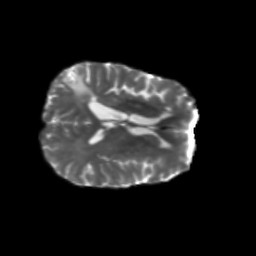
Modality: T2w
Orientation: axial
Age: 50
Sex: female
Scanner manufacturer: siemens
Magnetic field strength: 3 T
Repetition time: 5.47 s
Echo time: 0.0854 s